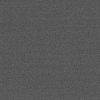
Atmospheric dust classification: dusty